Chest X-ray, PA view. Patient: 68 years old, sex M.
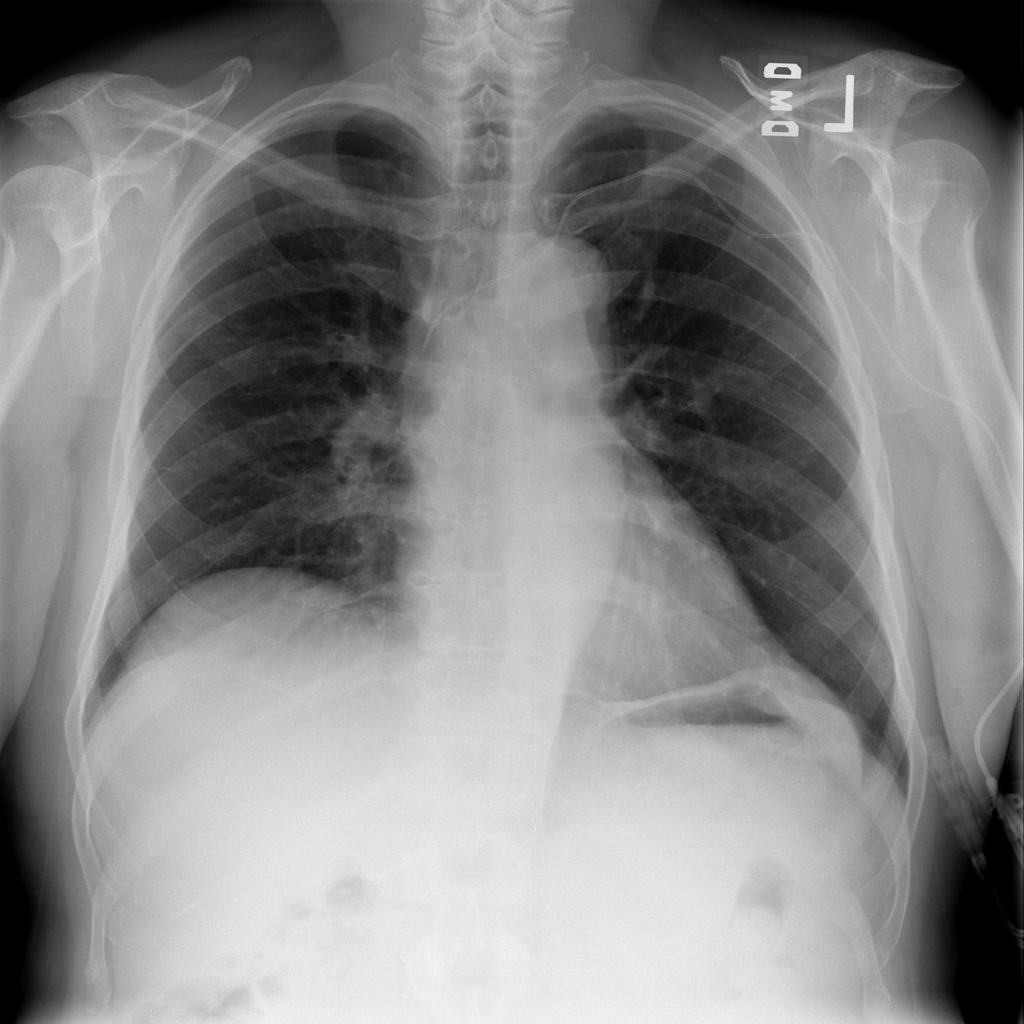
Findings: No Finding